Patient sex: M
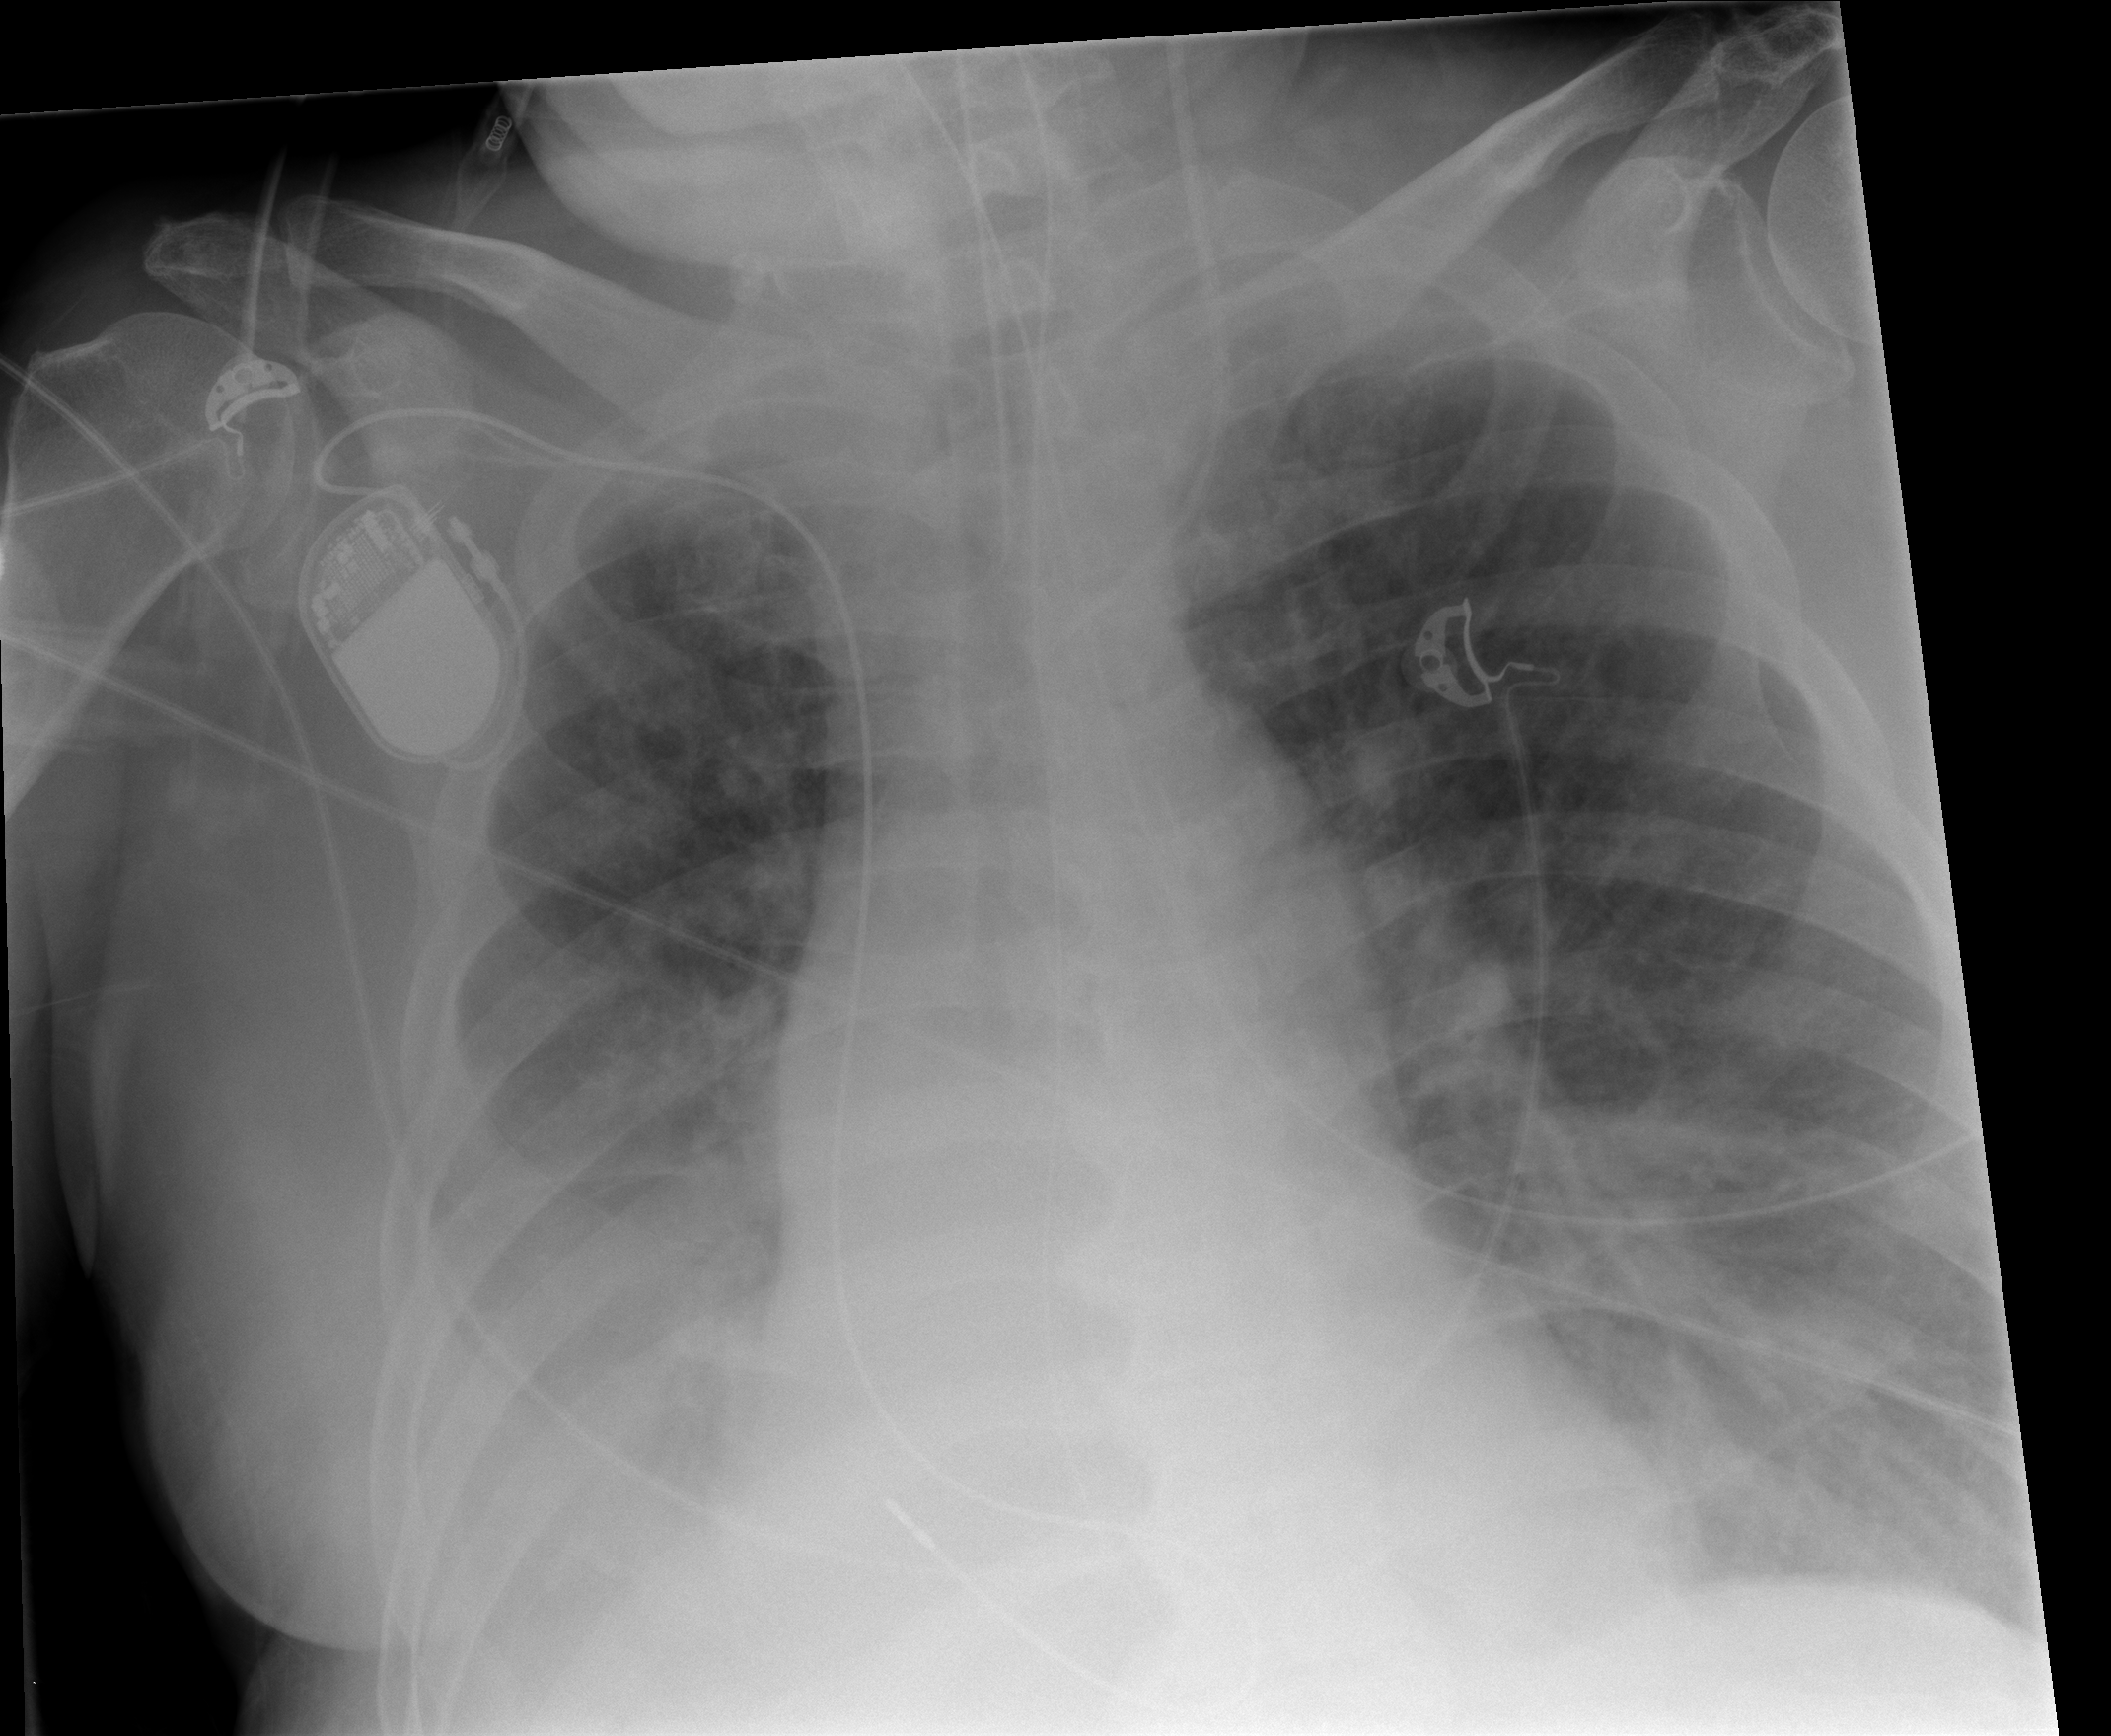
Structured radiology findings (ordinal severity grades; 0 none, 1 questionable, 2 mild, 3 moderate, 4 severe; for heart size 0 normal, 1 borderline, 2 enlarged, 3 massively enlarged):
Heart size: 1
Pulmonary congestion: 2
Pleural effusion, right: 3
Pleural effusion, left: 2
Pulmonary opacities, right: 2
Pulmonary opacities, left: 2
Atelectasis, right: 3
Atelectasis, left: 2